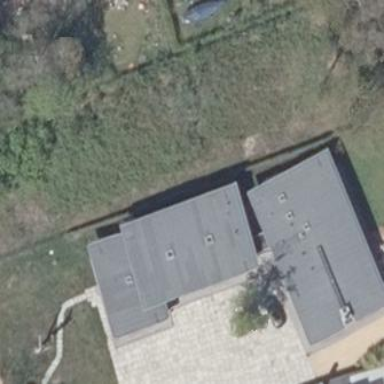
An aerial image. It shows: View of roof of building.